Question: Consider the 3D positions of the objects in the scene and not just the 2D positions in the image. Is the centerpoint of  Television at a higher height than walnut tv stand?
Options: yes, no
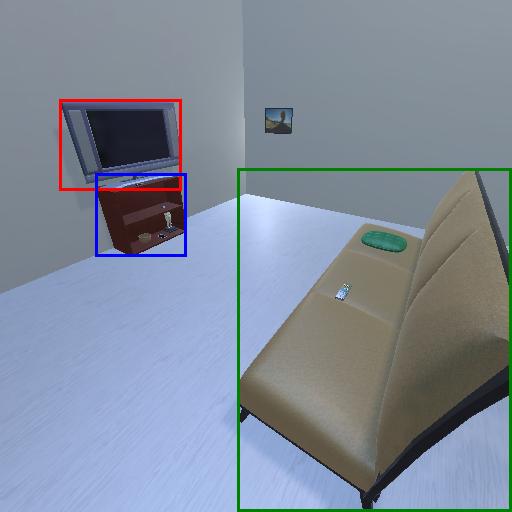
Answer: yes